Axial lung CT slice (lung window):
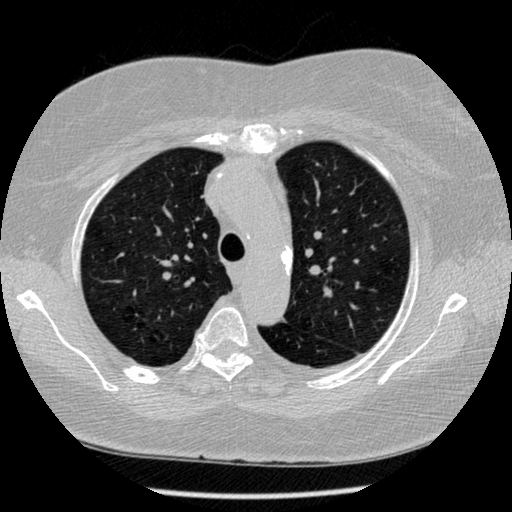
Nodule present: no